Brain MRI, t2w sequence, axial 2D slice.
Patient: age 53, sex F, weight 90 kg, height 1.9 m
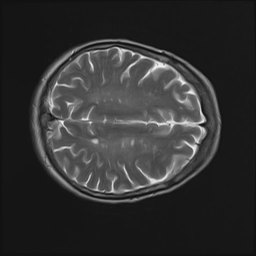